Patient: sex M, age 46
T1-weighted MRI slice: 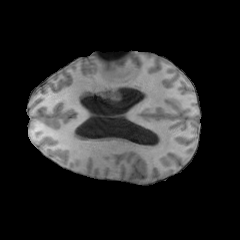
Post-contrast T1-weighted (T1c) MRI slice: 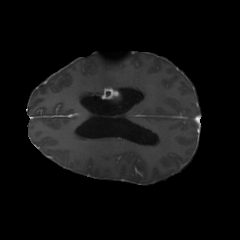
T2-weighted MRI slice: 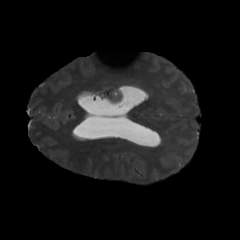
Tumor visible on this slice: yes
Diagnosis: Glioblastoma, IDH-wildtype
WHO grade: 4